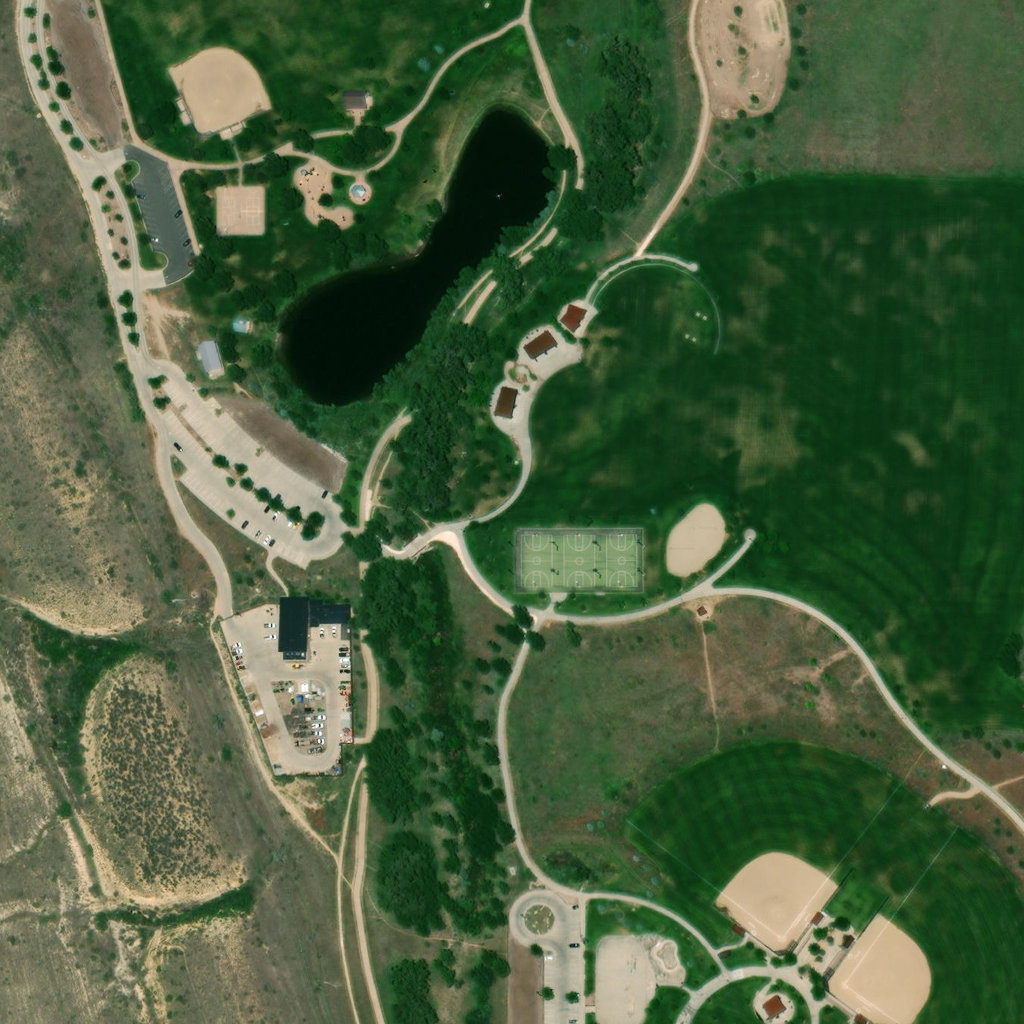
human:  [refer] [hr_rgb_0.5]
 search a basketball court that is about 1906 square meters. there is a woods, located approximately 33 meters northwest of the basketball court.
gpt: <box>[[50, 51, 62, 57, 0]]</box>

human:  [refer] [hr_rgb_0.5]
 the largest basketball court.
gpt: <box>[[50, 51, 62, 57, 0]]</box>